Question: I am working on Eclipse IDE for Java (Indigo). My project is using CDT in addition to Java source. I frequently get this error message from Eclipse, although everything works fine.

What is C/C++ indexer? What is the actual source of this error and how to remove it?
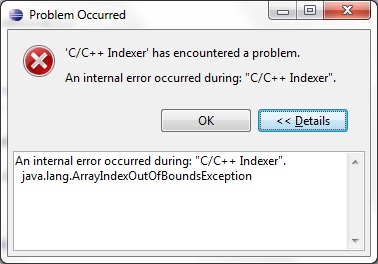
Answer: The C/C++ indexer parses your source code file to gather information used for auto completion, syntax highlight and so on.
You said you are using CDT to Java source. Sounds to me as if you are using C/C++ and Java code in the Eclipse Project. My guess would be that the C/C++ indexer accidentally tries to parse a Java source file and is confused. If so, use different Eclipse projects for your Java and for your C/C++ code.